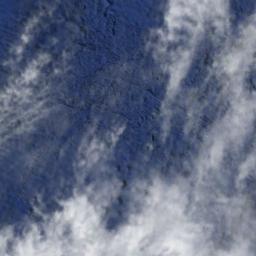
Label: cloud